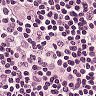
Metastatic tissue present: no